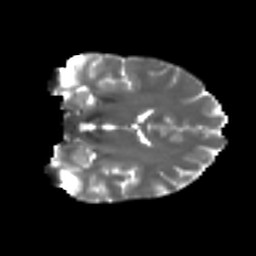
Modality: T2w
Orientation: coronal
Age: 34
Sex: female
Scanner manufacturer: ge
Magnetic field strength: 3 T
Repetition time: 7.8 s
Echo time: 0.0606 s